Question: I am working with jQuery flot, right now I can make a chart with lines and points but my client need to have a pie chart for diagnostics, so I am trying to make it but with no success...
I don't know why my flot pie chart don't show the chart...maybe you can help me with my issue.
here is the script of my flot inside of the page:
'''
<script src="js/jquery.flot.min.js"></script>
<script src="js/jquery.flot.pie.min.js"></script>
<script src="js/jquery.flot.stack.js"></script>
<script src="js/jquery.flot.resize.min.js"></script>
'''
Here is the db call in graficas6.php:
'''
<?php
include 'includes/confs.php';
$return_arr = array();
$sql = $conn->prepare("select diagnostico,
count(diagnostico) from
( select diagnostico as diagnostico from DIAGNOSTICO union all select diagnostico1 as diagnostico from DIAGNOSTICO union all select diagnostico2 as diagnostico from DIAGNOSTICO union all select diagnostico3 as diagnostico from DIAGNOSTICO)
t group by t.diagnostico");
$sql->execute();
while($row = $sql->fetch(PDO::FETCH_ASSOC)) {
$return_arr[] = $row;
}
echo json_encode($return_arr);
?>
'''
Here is the script to make the chart in jschartrep.php:
'''
<script id="source" language="javascript" type="text/javascript">
$(function () {
$.ajax({
url: "graficas6.php",
method: "GET",
dataType: "json",
success: function(series) {
var data = [series];
alert(data);
$.plot($("#pie"), data, {
pie: {
show: true,
showLabel: true
}, legend: {
show: true
}
});
}
});
</script>
'''
And the div inside of my page:
'''
<?php include 'graficas6.php'; ?>
<?php include 'jschartrep.php'; ?>
<div id="pie" style="height: 300px;"></div>
'''
Right now only show the data like this:
'''
[
{
"diagnostico": "acne",
"count(diagnostico)": "1"
},
{
"diagnostico": "herpes",
"count(diagnostico)": "1"
},
{
"diagnostico": "melanoma",
"count(diagnostico)": "2"
}
]
'''
Can you give me a clue?
---
EDIT WITH NEW CODE:
In graficas6.php:
'''
<?php
include 'include/configs.php';
$sql = $conn->prepare("select diagnostico,
count(diagnostico) from
( select diagnostico as diagnostico from DIAGNOSTICO union all select diagnostico1 as diagnostico from DIAGNOSTICO union all select diagnostico2 as diagnostico from DIAGNOSTICO union all select diagnostico3 as diagnostico from DIAGNOSTICO)
t group by t.diagnostico");
$sql->execute();
while($row = $sql->fetch(PDO::FETCH_ASSOC)) {
$data[] = array("label" => $row["diagnostico"], "data" => $row["count(diagnostico)"]);
}
?>
'''
In jschartrep.php
'''
<script language="javascript" type="text/javascript">
$(function () {
var dataset1 = <?php echo json_encode($data); ?>;
var data = [
{
"label": dataset1,
pie: {
show: true,
radius: 3/4,
label: {
show: true,
radius: 3/4,
formatter: function(label, series)
{
return '<div style="font-size:8pt;text-align:center;padding:2px;color:white;">'+label+'<br/>'+Math.round(series.percent)+'%</div>';
},
background:
{
opacity: 0.5,
color: '#000'
}}}}
];
var plot = $("#pie");
$.plot( plot , data );
});
</script>
'''
here the Prt Scr:

Now is showing a empty line chart ...I need a pie chart...where is the error in the code??
And this is the db data:
'''
[{"label":"acne","data":"1"},{"label":"herpes","data":"1"},{"label":"melanoma","data":"2"}]
'''
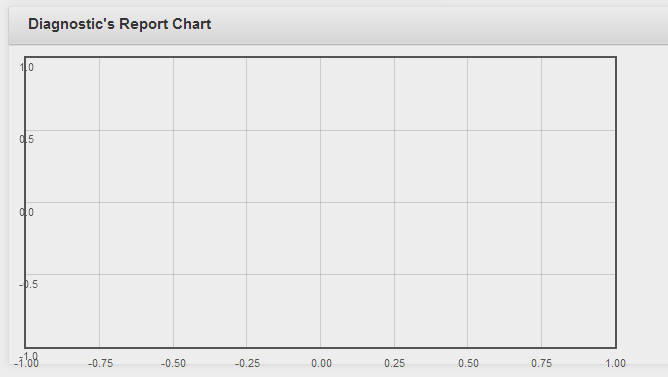
Answer: Your data is in an incorrect format. According to the documentation, it should look like:
'''
var data = [
{ label: "Series1", data: 10},
{ label: "Series2", data: 30}
];
'''
So modify your PHP to:
'''
while($row = $sql->fetch(PDO::FETCH_ASSOC)) {
$return_arr[] = array("label" => $row["diagnostico"], "data" => $row["count(diagnostico)"]);
}
'''
This should produce an array as:
'''
var data = [
{ label: "acne", data: 1},
{ label: "herpes", data: 1},
{ label: "melanoma", data: 2}
];
'''
Also note, your data must be numeric. So, you might need to cast the '$row["count(diagnostico)"]' to an integer with '(int) $row["count(diagnostico)"]'. Not sure why this would be necessary (since they should be ints coming out of the database) but in your sample data the counts are strings...
: I don't code in it, I don't know it, I don't like, so please excuse any typos in the above.